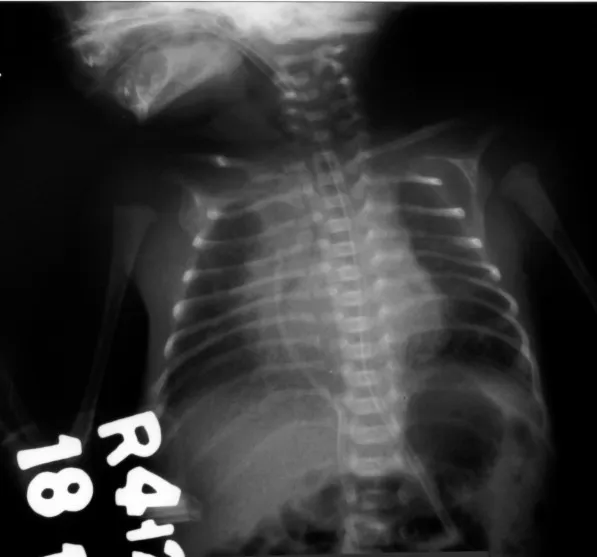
X-ray chest with mandible showed absence of calcified crowns of the first and second deciduous molar in Twin A.
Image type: radiology (x_ray)